Question: I've been trying to develop a RESTful layer on top of a working Spring MVC 3.1.2 application using Jackson 2.2.2 as a Json (de)serializer. Problem is, it's going way too deep into the references and for a page that used to take at most 1 second to load before now takes 22 seconds server-side only.
The problem is Jackson is going through every single association and takes forever to load everything and to parse it.
I know about '@JsonIgnore' but well, I'd rather have a depth limitation because if we have let's say:

If I put '@JsonIgnore' on the link between B and C then I'd be good when serializing A but then what if I need to serialize B and want C serialized along? The best way I can think of would be to give the serializer a depth-level limitation. Let's say, depth limit = 1 then it wouldn't serialize C when serializing A but would still serialize it when serializing B. Is there any way to do such thing?
I've seen the '@JsonView' annotation but it's designed to include properties and not for excluding them. It can be used to exclude some properties but it's only relevant on a one-class level.
I can't think this isn't addressable but I can't find anything helping my case...
Thanks!
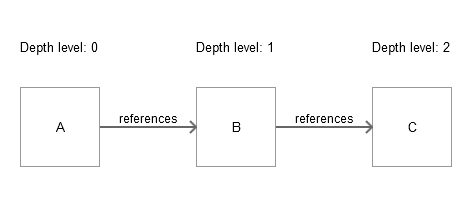
Answer: I've come to a solution a while ago and didn't really have the time and energy to post it, but here we go:
NB: This solution isn't the perfect two-lines solution everyone dreams of but well, it works as I wanted.
NB2: This solution requires the <URL> in order to read XML files.
First, how does it work:
I create a set of XML files with each file representing ONE entity that is to be serialized by jackson (or needs customized serialization).
Here is an example of such a file - 'Assignment.xml':
'''
<?xml version="1.0" encoding="UTF-8"?>
<Assignment>
<endDate/>
<id/>
<missionType>
<id/>
<name/>
</missionType>
<numberOfDaysPerWeek/>
<project>
<id/>
<name/>
</project>
<resource>
<id/>
<firstName/>
<lastName/>
<fte/>
</resource>
<role>
<id/>
<name/>
</role>
<startDate/>
<workLocation/>
</Assignment>
'''
Here we have the Assignment class represented with each attribute represented as XML elements. Note that any element that isn't represented won't be serialized using the converter I will show later.
Elements with child elements are objects referenced by an Assignment instance. These child elements will be serialized together with the rest.
For example, an Assignment instance has an attribute named "role" that is of the type 'Role' and we want 'role''s 'id' and 'name' serialized.
This is mainly how you choose what and what not to serialize and thus limit the depth of the serialization.
Now to the 'ObjectConverter' class:
'''
import java.io.IOException;
import java.lang.reflect.InvocationTargetException;
import java.lang.reflect.Method;
import java.util.ArrayList;
import java.util.HashMap;
import java.util.List;
import java.util.Map;
import org.apache.log4j.Logger;
import nu.xom.Builder;
import nu.xom.Document;
import nu.xom.Element;
import nu.xom.Elements;
import nu.xom.ParsingException;
import nu.xom.ValidityException;
import model.ModelObject;
/**
* This helper class will convert DOM objects (those implementing ModelObject) into a data structure built on the fly.
* Typically, a simple object will be converted into a Map<String, Object> where keys will be the object's field names and values be corresponding field values.
* The convertion uses an XML configuration file that is located in webservices/jackson/converters.
*
* @author mdekeys
*
*/
public class ObjectConverter {
private static Logger logger = Logger.getLogger(ObjectConverter.class);
private static final String CONFIGURATION_DIR = "../standalone/deployments/resources-management.war/WEB-INF/classes/com/steria/rm/webservices/jackson/converters/";
/**
*
* @param obj The object to convert
* @param element An XML element (based on XOM library) which represents the object structure.
* @return Returns the object converted in a corresponding data structure
*/
@SuppressWarnings("unchecked")
private static Object serialize(ModelObject obj, Element element) {
//initialize return value
Map<String, Object> map = new HashMap<String, Object>();
//find all child elements
Elements children = element.getChildElements();
//loop through children elements
for (int i = 0; i < children.size(); i++) {
//get the current child
Element child = children.get(i);
//child's qualifiedName shoud be the name of an attribute
String fieldName = child.getQualifiedName();
//find get method for this attribute
Method getMethod = null;
try {
getMethod = obj.getConvertedClass().getMethod("get" + firstLetterToUpperCase(fieldName));
} catch (NoSuchMethodException e) {
logger.error("Cannot find getter for "+fieldName, e);
return null;
} catch (SecurityException e) {
logger.error("Cannot access getter for "+fieldName, e);
return null;
}
//invoke get method
Object value = null;
try {
value = getMethod.invoke(obj, (Object[]) null);
} catch (IllegalAccessException e) {
logger.error("Cannot invoke getter for "+fieldName, e);
return null;
} catch (IllegalArgumentException e) {
logger.error("Bad arguments passed to getter for "+fieldName, e);
return null;
} catch (InvocationTargetException e) {
logger.error("Cannot invoke getter for "+fieldName, e);
return null;
}
//if value is null, return null
if (value == null || (value instanceof List && ((List<?>) value).size() == 0)) {
map.put(fieldName, null);
} else if (value instanceof List<?>) { //if value is a list, recursive call
map.put(fieldName, serializeList((List<ModelObject>) value, child));
} else if (value instanceof ModelObject) { //if value is another convertable object, recursive call
map.put(fieldName, serialize((ModelObject) value, child));
} else { //simple value, put it in
map.put(fieldName, value);
}
}
return map;
}
/**
* Intermediary method that is called from outside of this class.
* @param list List of objects to be converted.
* @param confFileName Name of the configuration file to be used.
* @return The list of converted objects
*/
public static List<Object> serializeList(List<ModelObject> list, String confFileName) {
return serializeList(list, findRootElement(confFileName));
}
/**
* Method that is called inside this class with an XML element (based on XOM library)
* @param list List of objects to be converted.
* @param element XML element (XOM) representing the object's structure
* @return List of converted objects.
*/
public static List<Object> serializeList(List<ModelObject> list, Element element) {
ArrayList<Object> res = new ArrayList<Object>();
for (ModelObject obj : list) {
res.add(serialize(obj, element));
}
return res;
}
/**
* Method that is called from outside of this class.
* @param object Object to be converted.
* @param confFileName Name of the XML file to use for the convertion.
* @return Converted object.
*/
public static Object serialize(ModelObject object, String confFileName) {
return serialize(object, findRootElement(confFileName));
}
/**
* Helper method that is used to set the first letter of a String to upper case.
* @param str The string to be modified.
* @return Returns the new String with its first letter in upper case.
*/
private static String firstLetterToUpperCase(String str) {
return str.substring(0, 1).toUpperCase() + str.substring(1);
}
/**
* Helper method that is taking an XML configuration file name and returns its the root element (based on XOM library).
* @param confFileName Name of the XML configuration file
* @return Returns the root element (XOM based)
*/
private static Element findRootElement(String confFileName) {
Builder parser = new Builder();
Document doc = null;
String confFile = confFileName + ".xml";
try {
doc = parser.build(CONFIGURATION_DIR + confFile);
} catch (ValidityException e) {
doc = e.getDocument();
logger.warn("XML configuration file for "+confFileName+" isn't valid", e);
} catch (ParsingException e) {
logger.error("XML configuration file for "+confFileName+" isn't parseable", e);
} catch (IOException e) {
logger.error("IOException on XML configuration file for "+confFileName, e);
}
return doc.getRootElement();
}
}
'''
As you can see, the serialize, serializeList and serializeMap methods need a 'ModelObject' argument that is an interface all your serializable objects will have to implement (provided down below).
If you already have an interface that is used to regroup all your domain objects together under one given type then this interface can be used too (you just need to add one method, see below).
:
'''
/**
* Interface that identifies an object as a DOM object and is used by class {@ObjectConverter} to retrieve the class of the object to convert.
* @author mdekeys
*
*/
public interface ModelObject {
/**
* This method returns the implementer's class
* @return The implementer Class
*/
Class<?> getConvertedClass();
}
'''
You use this ObjectConverter as follow:
'''
@Override
@RequestMapping(value = "/populatedLists", method = RequestMethod.GET)
public @ResponseBody Map<String, Object> populateLists() {
Map<String, Object> map = new HashMap<String, Object>();
final List<ModelObject> assignments = (List<ModelObject>)(List<?>) this.assignmentService.listAll();
final List<ModelObject> projects = (List<ModelObject>)(List<?>) this.projectService.listAll();
map.put("assignments", ObjectConverter.serializeList(assignments, "Assignment"));
map.put("projects", ObjectConverter.serializeList(projects, "Project"));
return map;
}
'''
PS: Ignore the weird casting, it's a Java trick for converting a List of XX to a List of YY when you know XX can be casted to YY.
So as you can see, this is used in addition to Jackson:
You retrieve list(s) of or a single object from your DB and then convert them using the ObjectConverter's specialized method (serializeList, etc) and providing the key to the XML configuration file (e.g. Assignment.xml). Then you add them to a Map which is serialized by Jackson itself and there you go.
The goal of this ObjectConverter reading XML files is therefore to build a data structure that you can customize using these XML files. This avoids to create a converter class for each object you need to serialize.
The ObjectConverter class will loop through all elements of the XML file and then use the java.lang.reflect package to find these attributes within the object you want to convert.
Note that obviously the spelling is very important in the XML files but the order isn't.
I use that solution myself and using a little app of my own I was able to generate all the XML files and then customize them as I needed. This might seem heavy but this really helped me a lot and I haven't seen any performance hit.
Hope this can help !